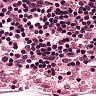
Metastatic tissue present: no